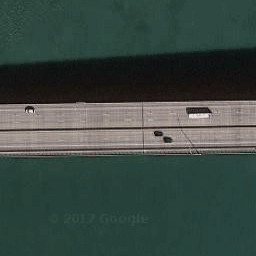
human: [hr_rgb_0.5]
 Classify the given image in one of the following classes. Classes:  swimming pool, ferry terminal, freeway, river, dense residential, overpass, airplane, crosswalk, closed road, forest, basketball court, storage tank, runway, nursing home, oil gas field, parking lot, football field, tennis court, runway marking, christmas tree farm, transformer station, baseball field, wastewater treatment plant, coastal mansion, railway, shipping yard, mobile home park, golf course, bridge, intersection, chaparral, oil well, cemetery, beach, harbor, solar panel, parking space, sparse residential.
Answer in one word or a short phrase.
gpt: bridge